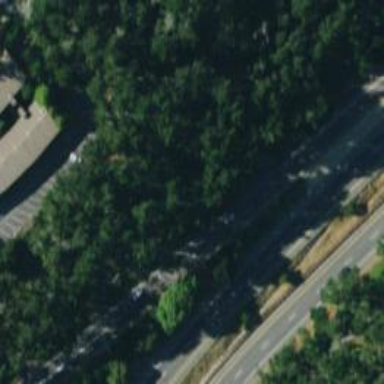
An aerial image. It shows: Asphalt motorway link.